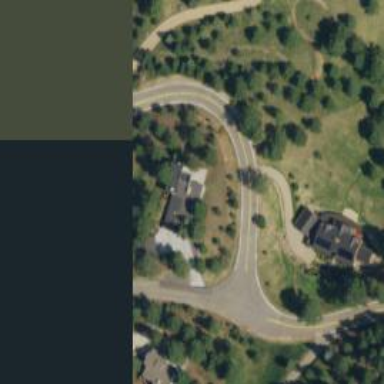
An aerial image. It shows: Driveway.